The image is a wavelet scalogram (time versus scale/frequency) of a rolling-element bearing's vibration signal. Diagnose the bearing from this image, choosing from: normal, inner_race, outer_race, ball.
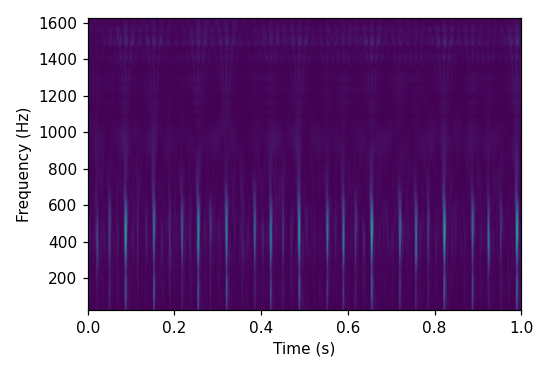
Answer: outer_race